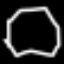
Label: octagon